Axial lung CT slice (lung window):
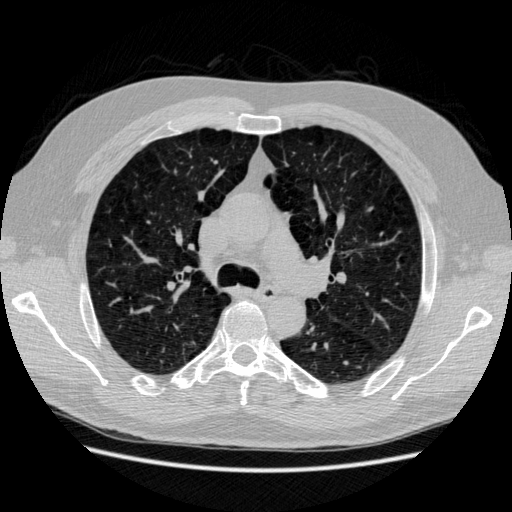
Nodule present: no